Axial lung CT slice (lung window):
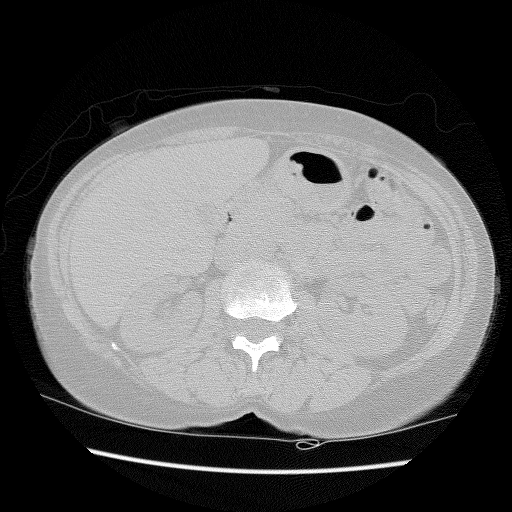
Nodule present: no